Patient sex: F
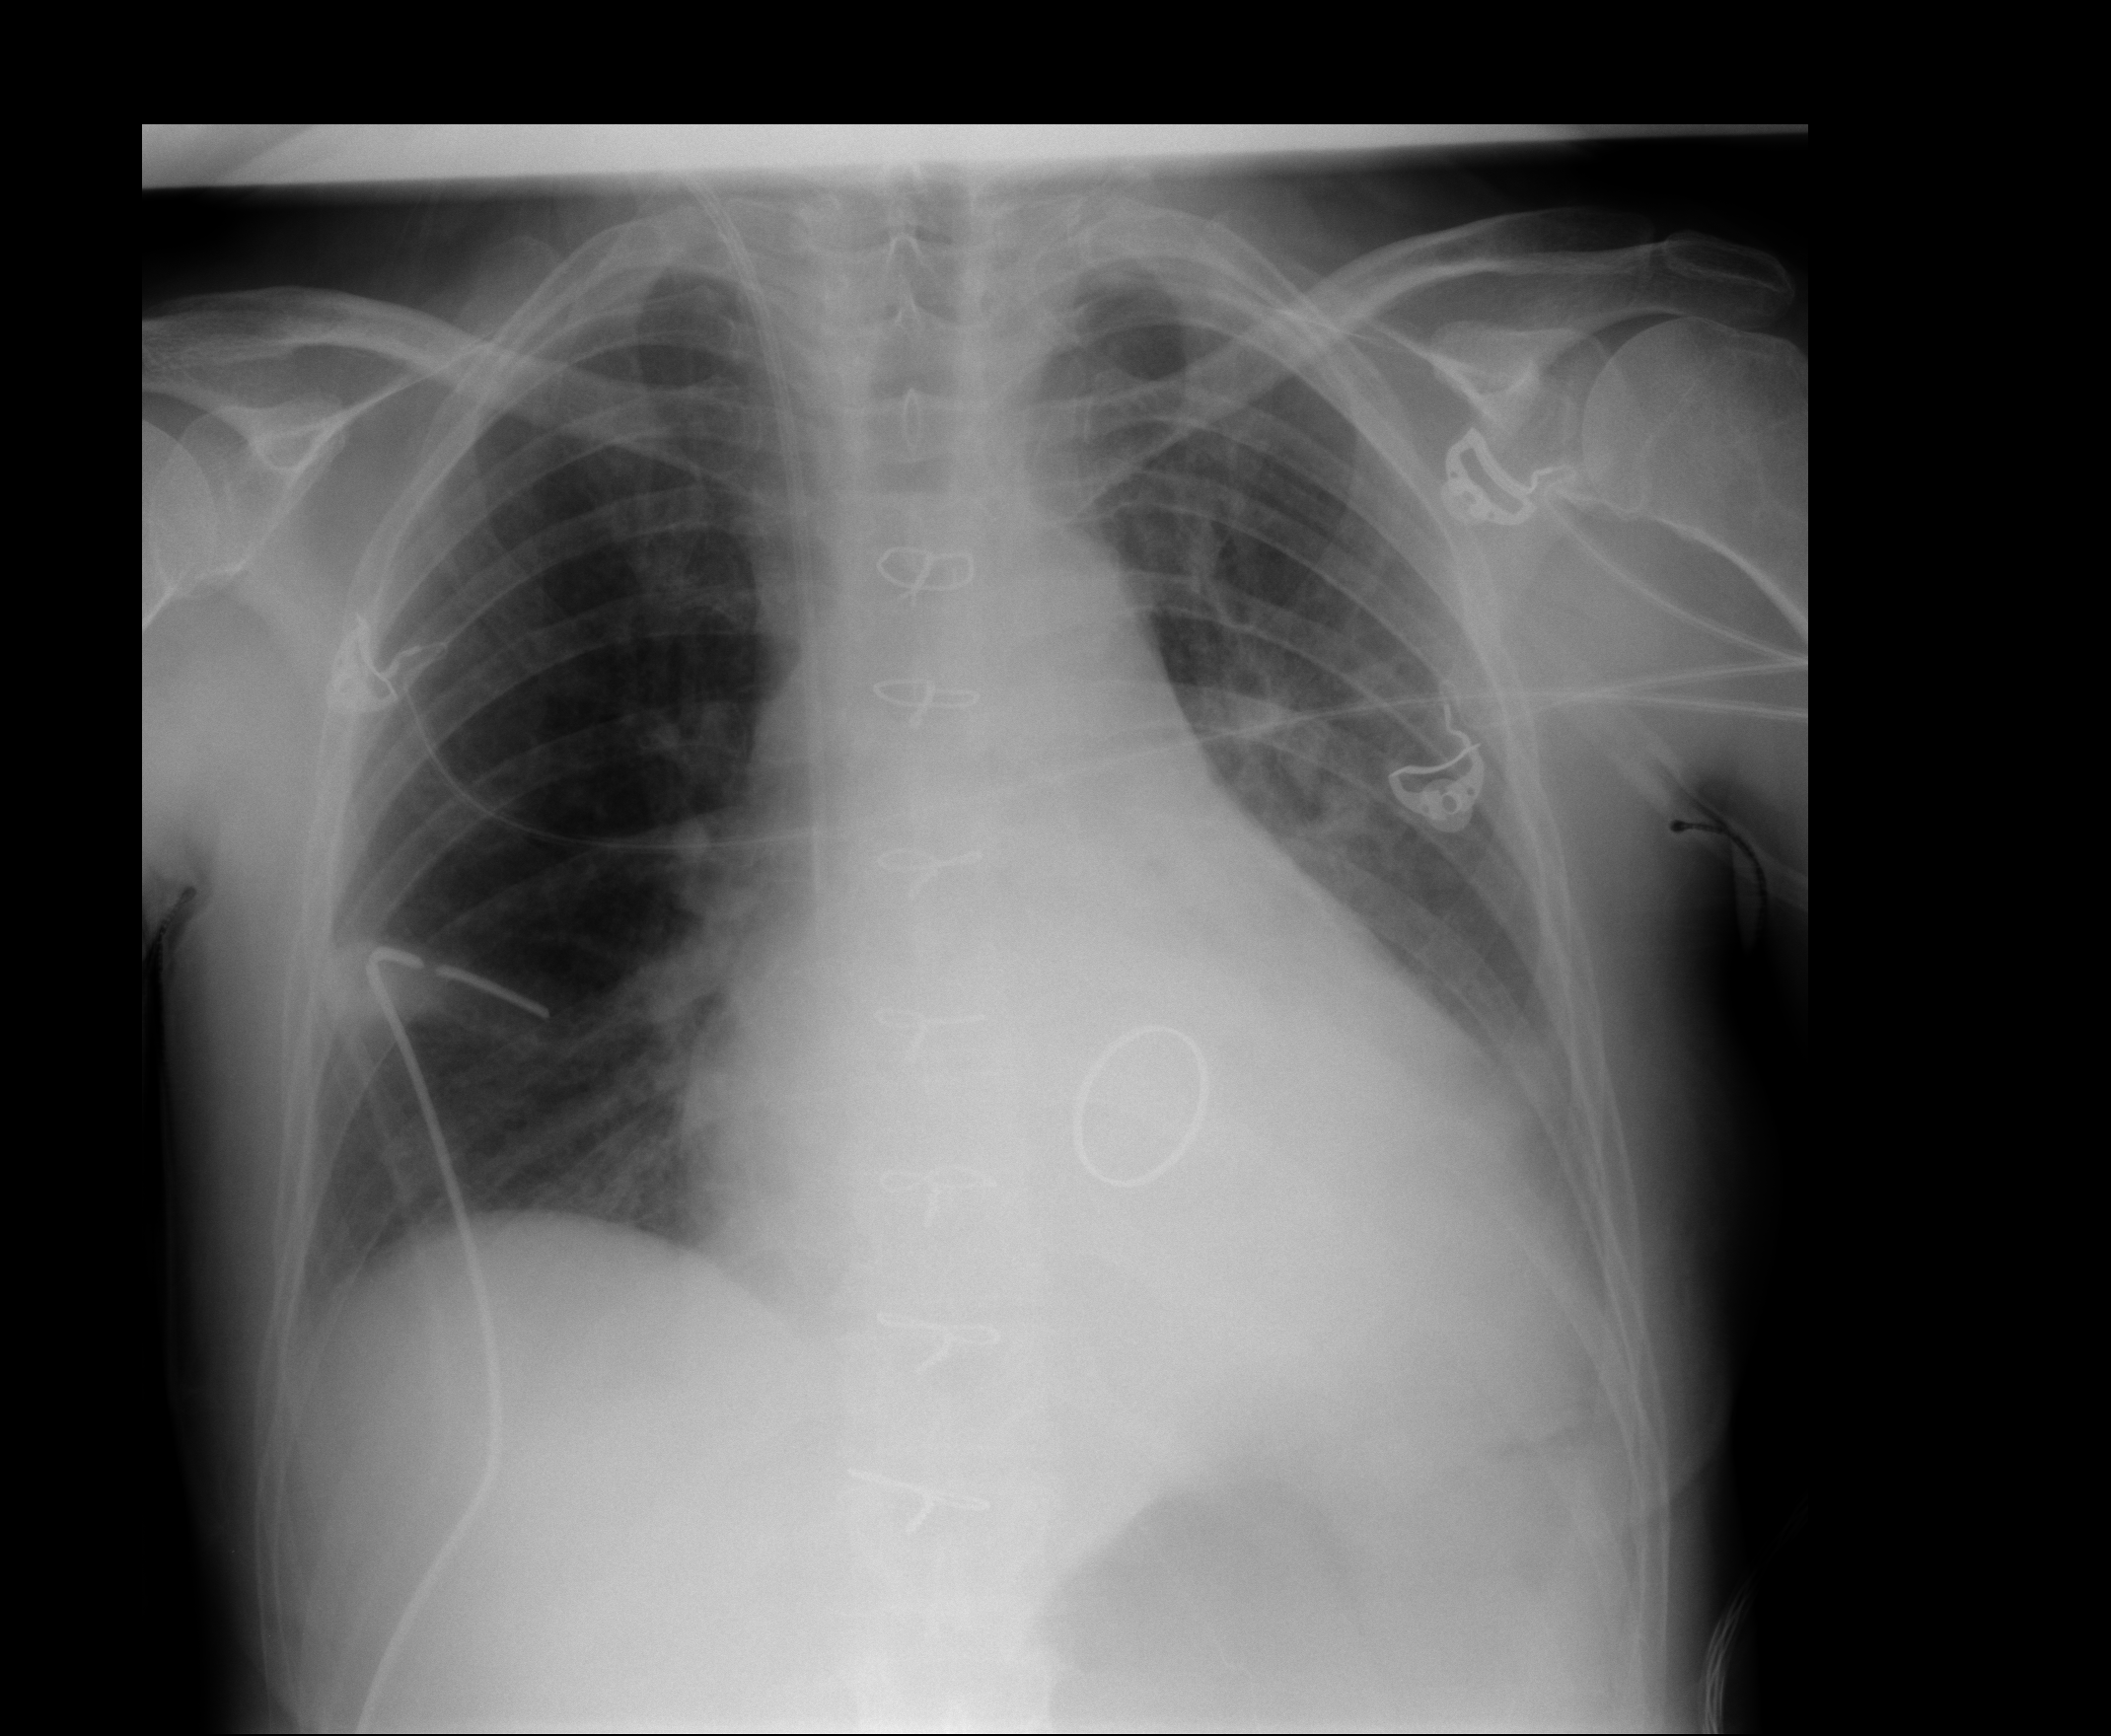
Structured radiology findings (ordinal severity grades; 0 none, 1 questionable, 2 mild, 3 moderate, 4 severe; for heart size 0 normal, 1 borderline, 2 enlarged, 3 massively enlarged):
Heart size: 2
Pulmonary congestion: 2
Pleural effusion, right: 0
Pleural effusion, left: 2
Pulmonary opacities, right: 0
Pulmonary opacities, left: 0
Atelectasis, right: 0
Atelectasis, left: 2